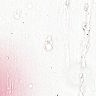
Metastatic tissue present: no